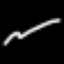
Label: squiggle